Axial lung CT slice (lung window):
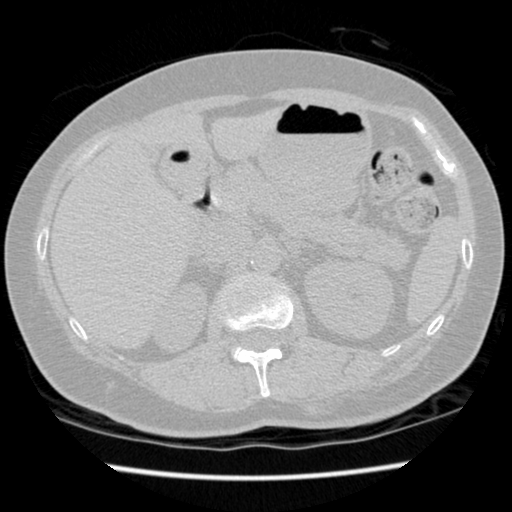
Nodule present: no